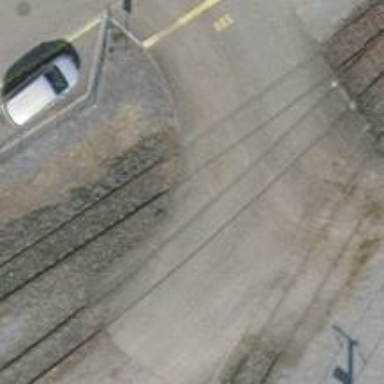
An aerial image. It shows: Single-track railway siding.